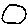
Label: circle